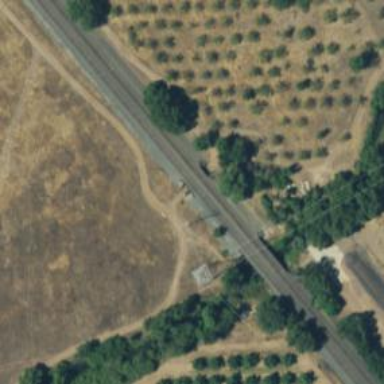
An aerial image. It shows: Railway bridge over siding rail track.